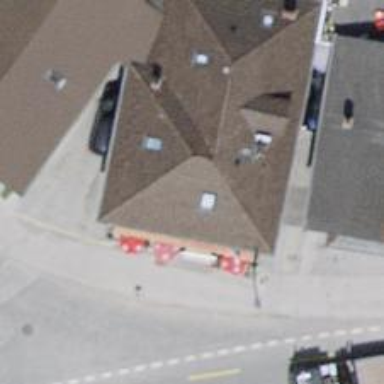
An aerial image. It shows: Restaurant.